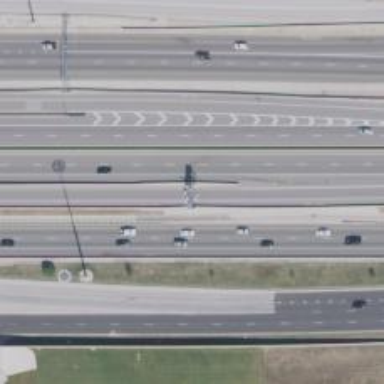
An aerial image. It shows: Toll gantry on the road.